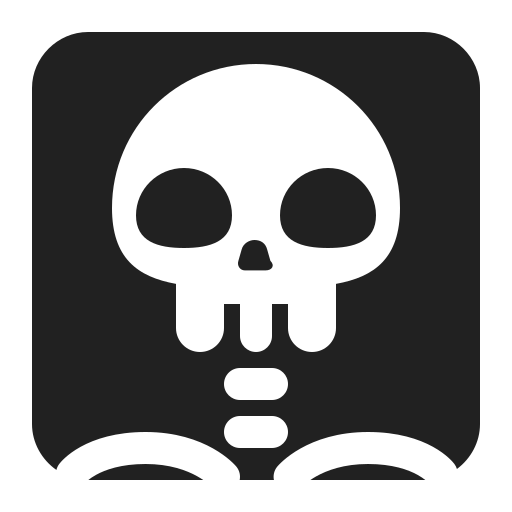
x ray high contrast